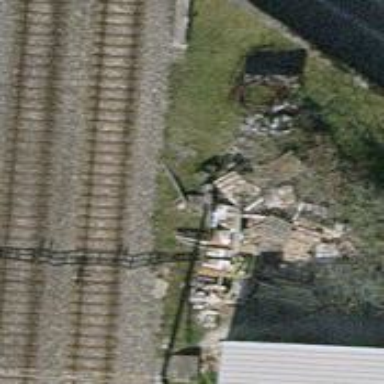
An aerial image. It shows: Overhead line endpoint.